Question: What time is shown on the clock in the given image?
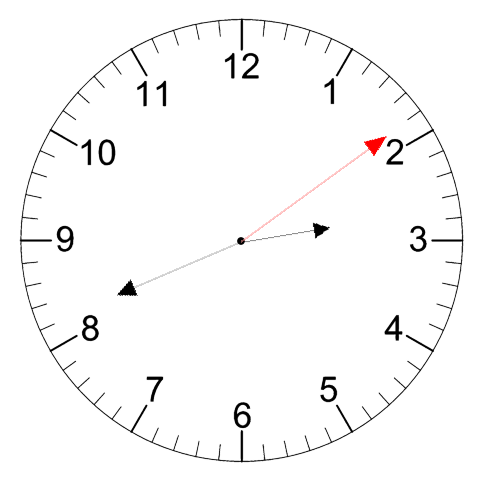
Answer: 02:41:09